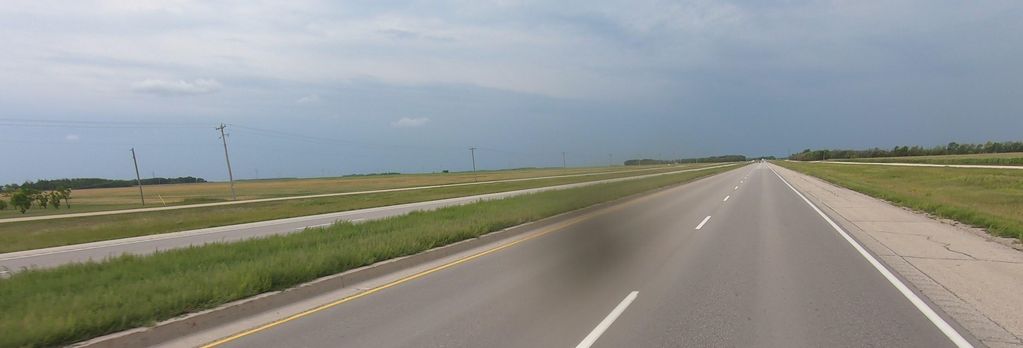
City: winnipeg